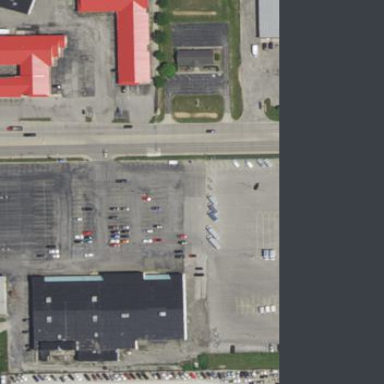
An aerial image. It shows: Retail area.